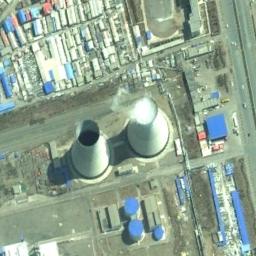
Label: thermal_power_station